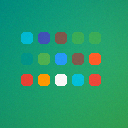
Screen state: on